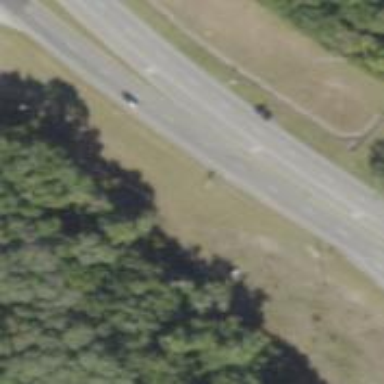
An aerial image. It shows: Asphalt road classified as trunk highway.